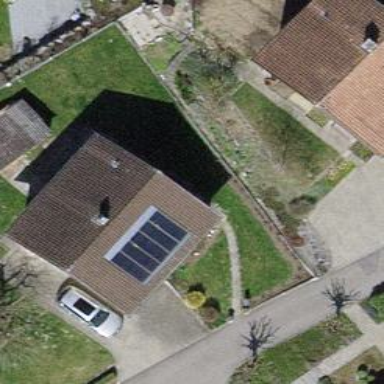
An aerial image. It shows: Solar power generator using photovoltaic method with solar photovoltaic panel types.